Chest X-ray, AP view. Patient: 27 years old, sex F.
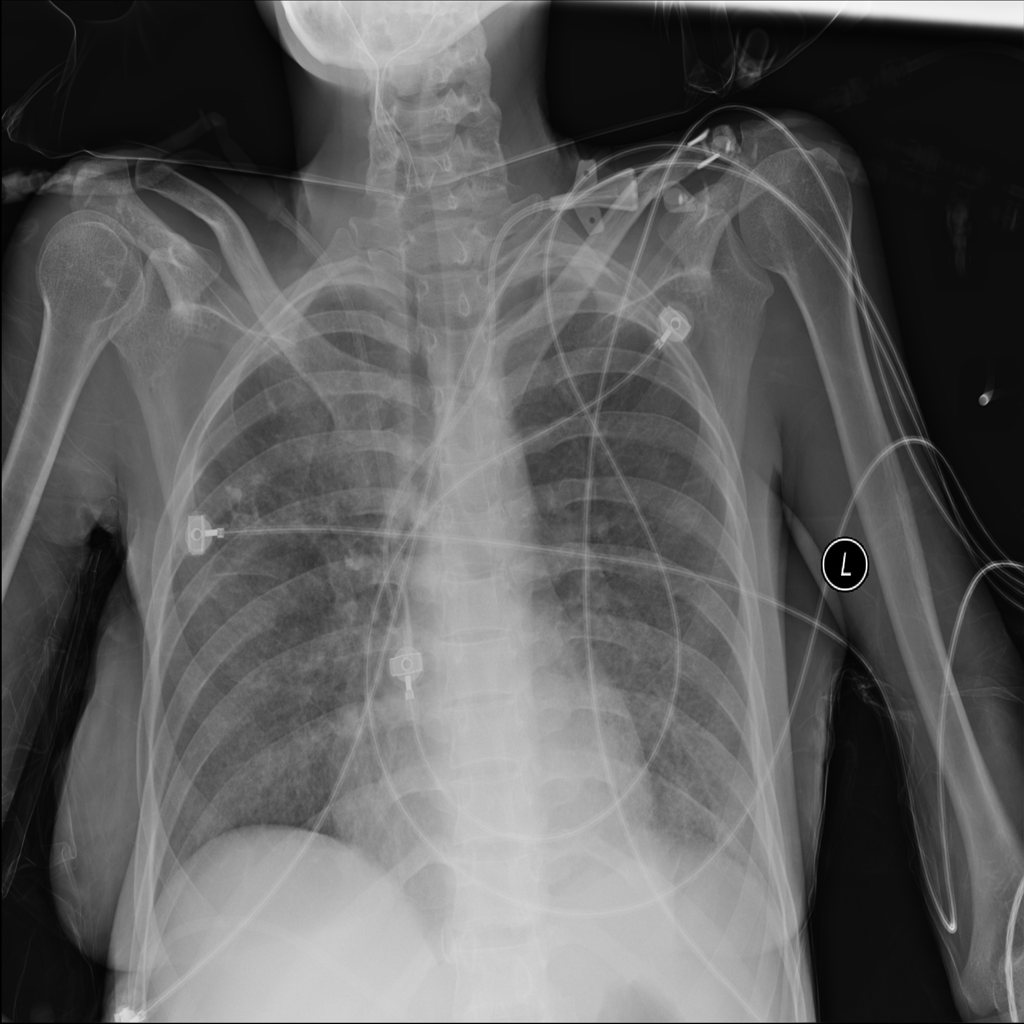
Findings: Infiltration